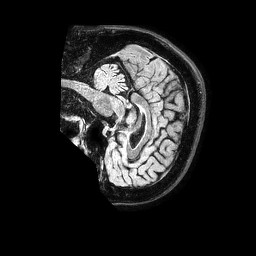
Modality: FLAIR
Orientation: sagittal
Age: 54
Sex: male
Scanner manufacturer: philips
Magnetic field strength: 1.5 T
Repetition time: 4.8 s
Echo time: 0.3 s